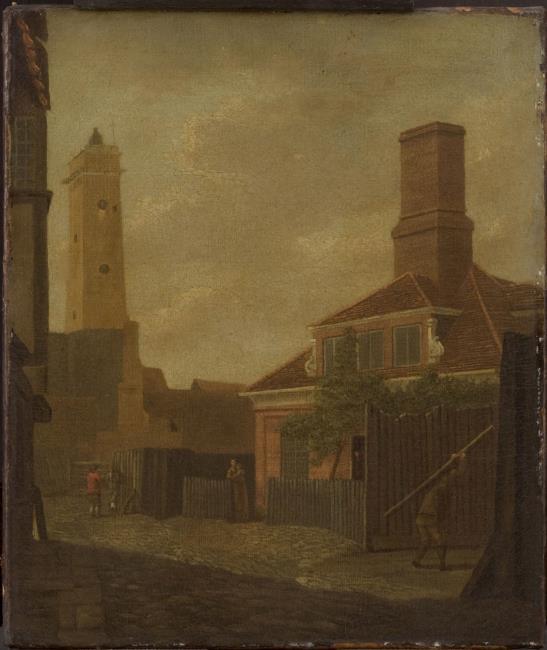
Title: View of a street, a firehouse beyond
Artist: Anoniem (Zuidelijke Nederlanden (historische regio)) 18e eeuw according to the museum
Latest date: 1700
Genre: painting
Iconography: Pomander
Keywords: cityscape, house, street, lighthouse, chimney